Question: my program wrote in vb.net. in run time,give me "IO Exception was caught"

please help me.
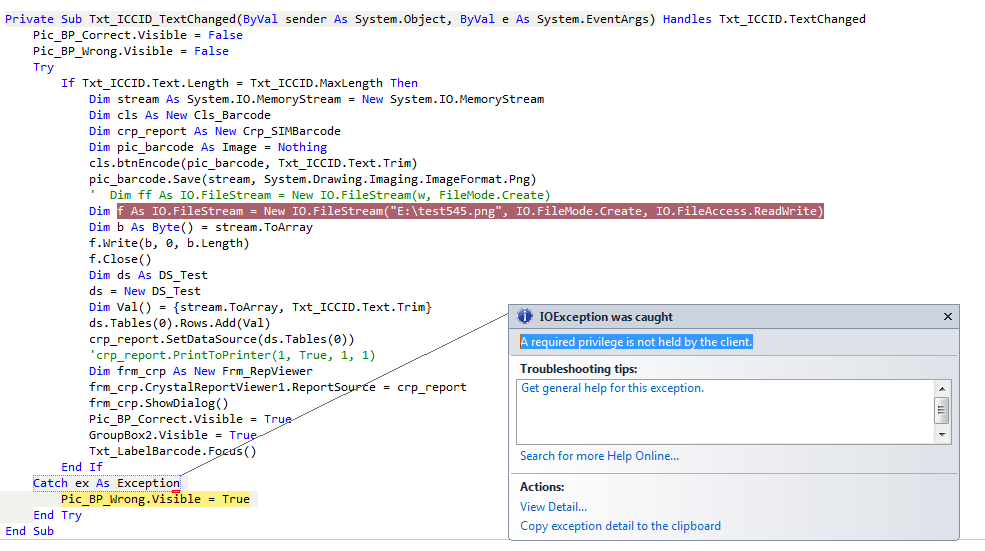
Answer: Probably the file that you are trying to create with the 'FileStream' already exists. Use 'FileMode.OpenOrCreate' to solve your problem or delete the file first.
<URL>.